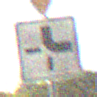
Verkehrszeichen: VerlaufVorfahrtsstrasse4
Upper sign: VorfahrtGewaehren
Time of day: Night
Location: Outdoor (Nature)
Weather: Clear
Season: NotSpecified
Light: Natural